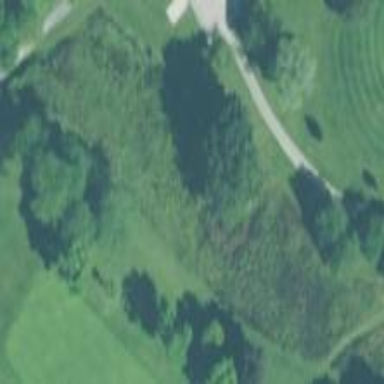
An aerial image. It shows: Area of rough grass used for golf.